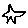
Label: star